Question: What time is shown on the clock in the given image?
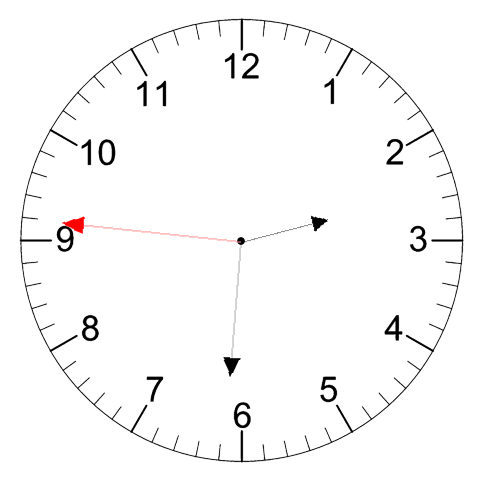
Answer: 02:30:46